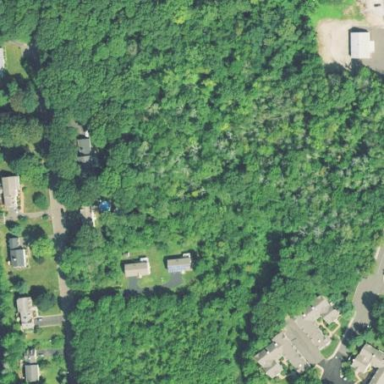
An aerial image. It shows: Existing Preserved Open Space in the woodland area.